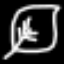
Label: leaf